Interaction volume radius: 5 \u00c5
Interaction volume height: 15 \u00c5
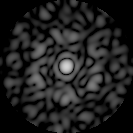
Disorder parameter: 0.8286